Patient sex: M
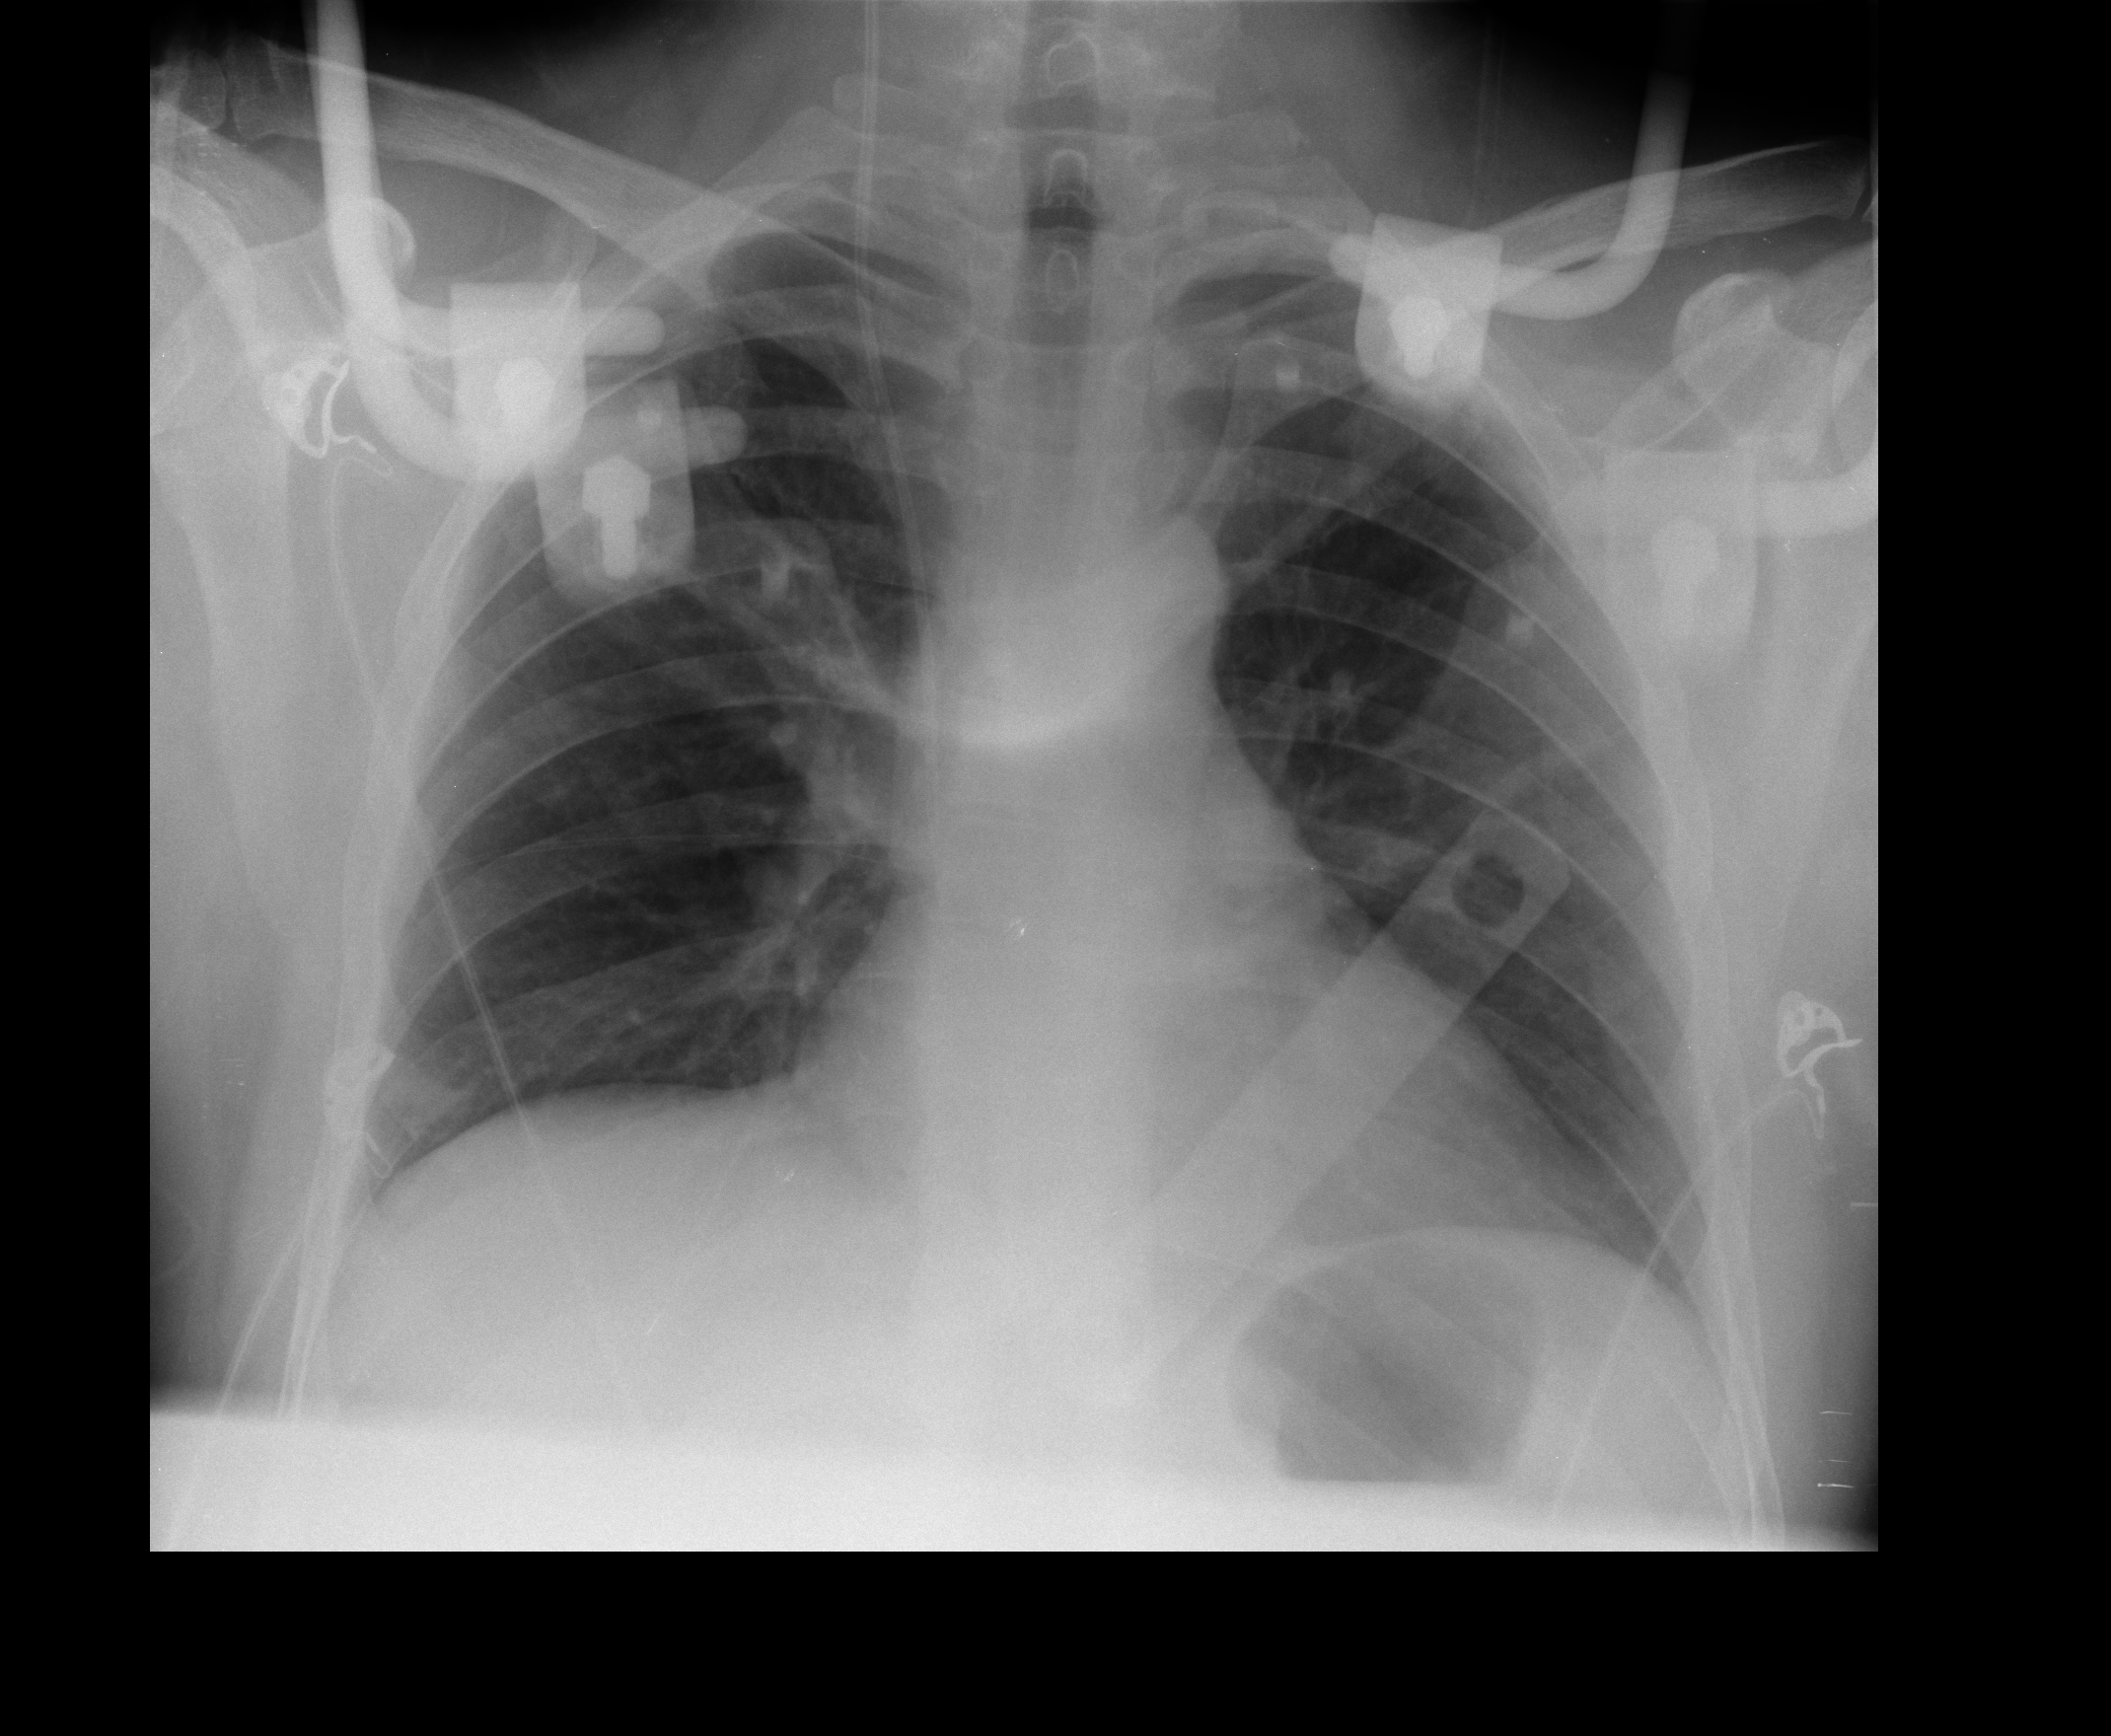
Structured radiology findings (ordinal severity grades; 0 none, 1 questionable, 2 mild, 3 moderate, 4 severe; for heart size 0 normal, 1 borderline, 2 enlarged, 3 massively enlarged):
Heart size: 0
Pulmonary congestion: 1
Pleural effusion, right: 0
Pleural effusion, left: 0
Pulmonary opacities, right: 0
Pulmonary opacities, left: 0
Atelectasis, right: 0
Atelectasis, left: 2